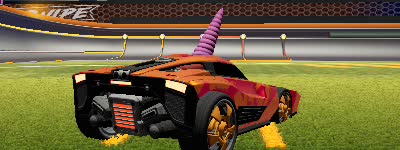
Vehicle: breakout